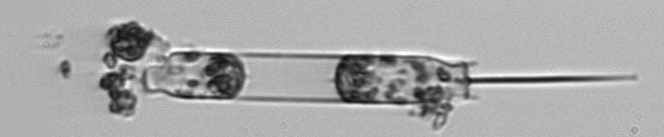
Label: Ditylum_brightwellii